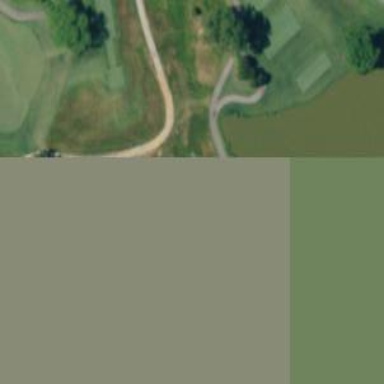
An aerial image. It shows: Path for golf carts.